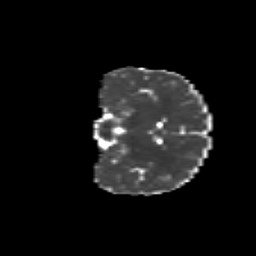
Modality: MD
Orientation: coronal
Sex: female
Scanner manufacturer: siemens
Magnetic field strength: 3 T
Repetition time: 5 s
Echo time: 0.071 s